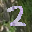
Label: 2